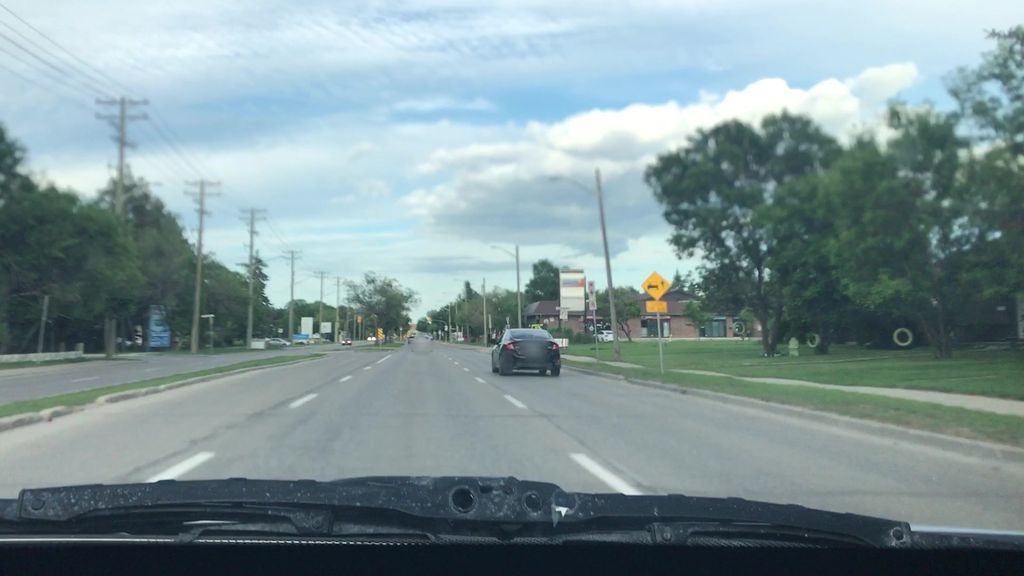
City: winnipeg